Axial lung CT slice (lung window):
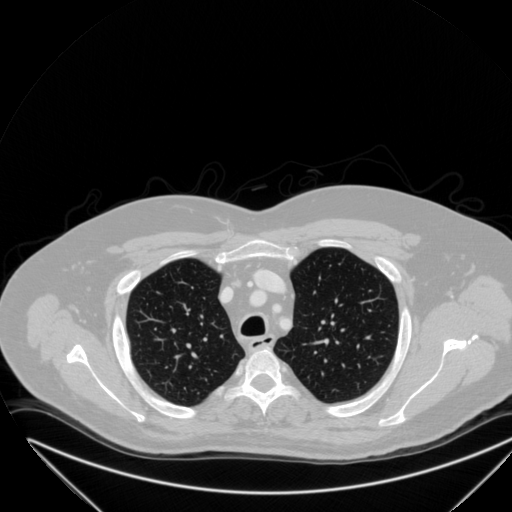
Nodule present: no